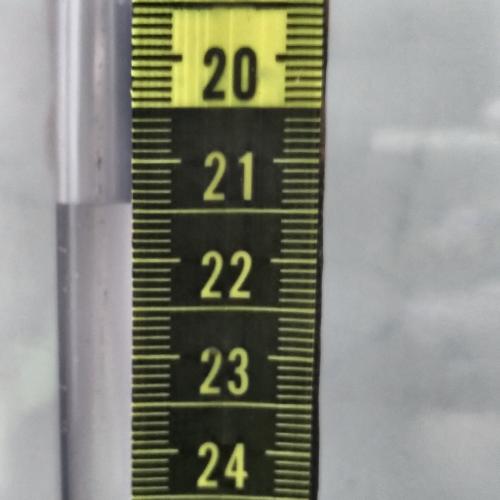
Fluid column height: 21.4 cm